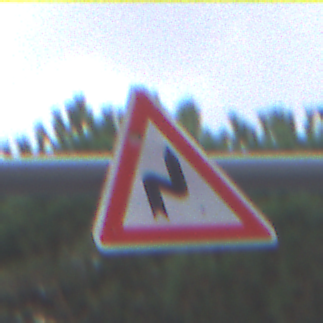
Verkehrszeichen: DoppelkurveRechts
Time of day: MorningAfternoon
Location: Outdoor (Urban)
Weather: Overcast
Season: NotSpecified
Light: Natural